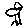
Label: bird